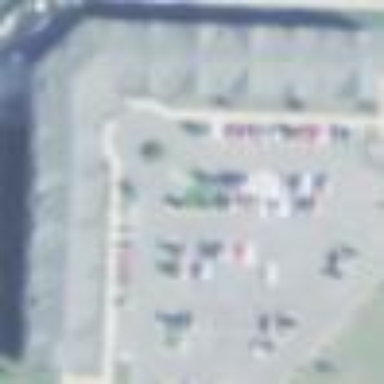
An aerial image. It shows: Nursing home building.